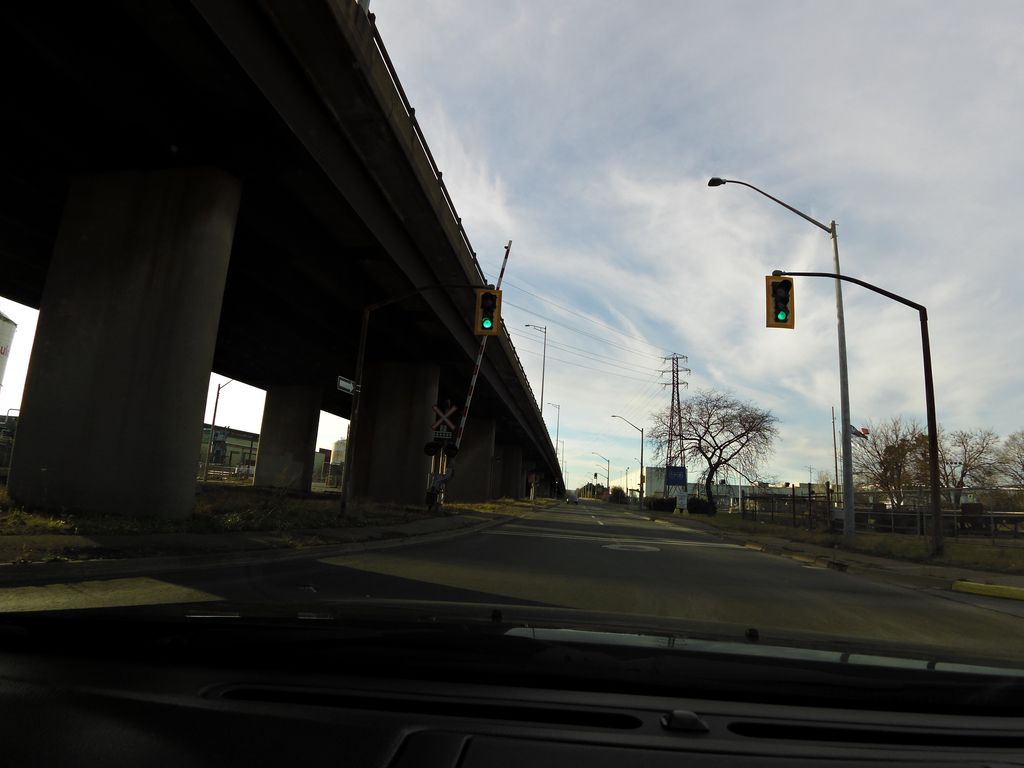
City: hamilton